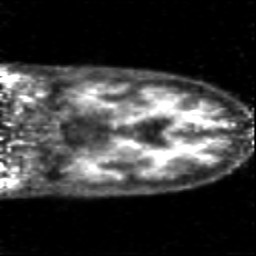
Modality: PET
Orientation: coronal
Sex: male
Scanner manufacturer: siemens